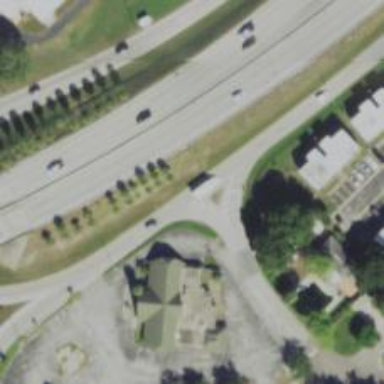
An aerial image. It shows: Trunk link road with asphalt surface.